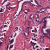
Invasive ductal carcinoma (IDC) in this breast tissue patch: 1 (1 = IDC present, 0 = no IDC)